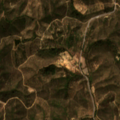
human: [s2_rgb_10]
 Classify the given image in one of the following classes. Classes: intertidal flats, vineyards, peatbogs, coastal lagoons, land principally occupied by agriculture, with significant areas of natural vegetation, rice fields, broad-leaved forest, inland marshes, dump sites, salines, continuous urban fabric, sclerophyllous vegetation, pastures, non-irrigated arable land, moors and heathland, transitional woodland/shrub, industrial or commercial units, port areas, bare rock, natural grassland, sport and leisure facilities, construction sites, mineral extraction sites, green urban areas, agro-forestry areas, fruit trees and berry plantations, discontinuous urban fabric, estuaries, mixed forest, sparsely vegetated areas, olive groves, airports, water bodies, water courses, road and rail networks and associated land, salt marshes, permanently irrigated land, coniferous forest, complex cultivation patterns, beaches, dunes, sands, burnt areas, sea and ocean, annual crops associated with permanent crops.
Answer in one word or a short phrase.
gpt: transitional woodland/shrub